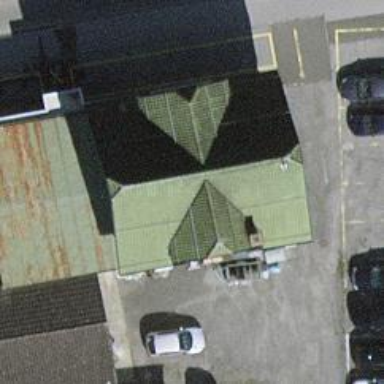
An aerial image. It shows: Restaurant.